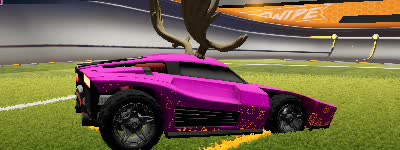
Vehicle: breakout